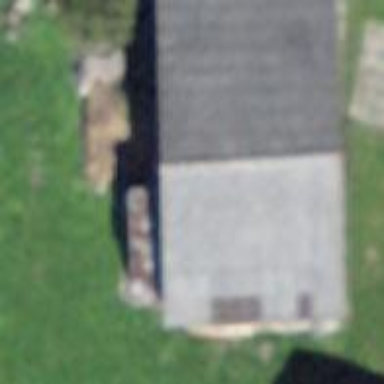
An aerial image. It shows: Cabin.